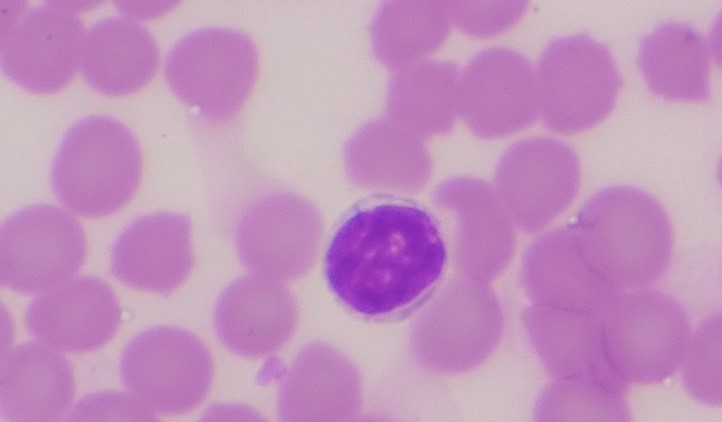
White blood cell type: Lymphocyte